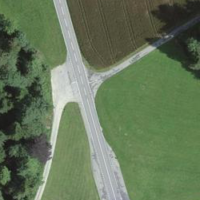
EUNIS habitat code: 52
Species observed at this site:
Epilobium hirsutum
Sorbus aucuparia